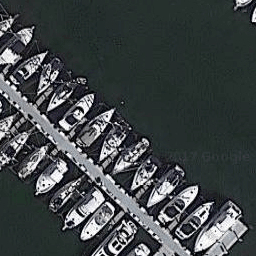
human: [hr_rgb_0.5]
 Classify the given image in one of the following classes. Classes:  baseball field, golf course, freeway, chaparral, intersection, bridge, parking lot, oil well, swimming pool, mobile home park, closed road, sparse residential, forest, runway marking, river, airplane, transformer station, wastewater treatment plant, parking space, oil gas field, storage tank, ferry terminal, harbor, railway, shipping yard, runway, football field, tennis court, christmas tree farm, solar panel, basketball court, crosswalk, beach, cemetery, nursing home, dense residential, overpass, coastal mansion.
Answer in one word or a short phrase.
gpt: harbor